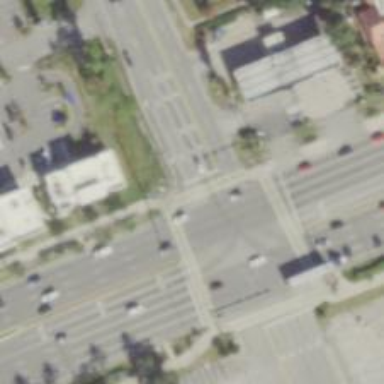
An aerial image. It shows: Crossing road.